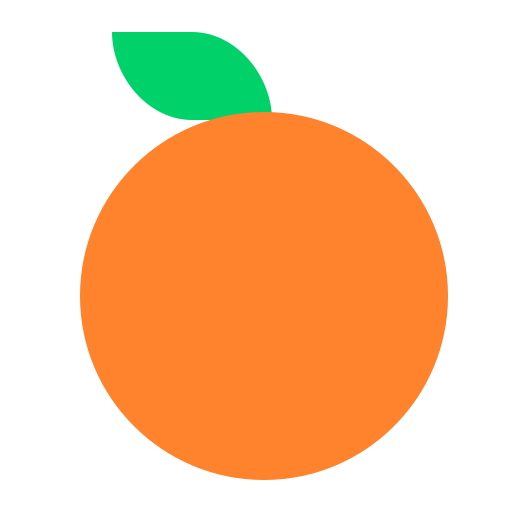
tangerine flat